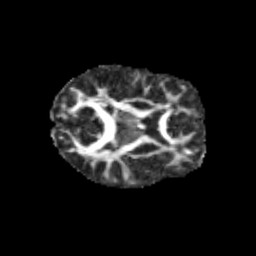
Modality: FA
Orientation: axial
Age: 11
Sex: female
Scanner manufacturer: siemens
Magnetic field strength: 3 T
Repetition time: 3.8 s
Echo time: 0.07 s